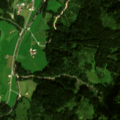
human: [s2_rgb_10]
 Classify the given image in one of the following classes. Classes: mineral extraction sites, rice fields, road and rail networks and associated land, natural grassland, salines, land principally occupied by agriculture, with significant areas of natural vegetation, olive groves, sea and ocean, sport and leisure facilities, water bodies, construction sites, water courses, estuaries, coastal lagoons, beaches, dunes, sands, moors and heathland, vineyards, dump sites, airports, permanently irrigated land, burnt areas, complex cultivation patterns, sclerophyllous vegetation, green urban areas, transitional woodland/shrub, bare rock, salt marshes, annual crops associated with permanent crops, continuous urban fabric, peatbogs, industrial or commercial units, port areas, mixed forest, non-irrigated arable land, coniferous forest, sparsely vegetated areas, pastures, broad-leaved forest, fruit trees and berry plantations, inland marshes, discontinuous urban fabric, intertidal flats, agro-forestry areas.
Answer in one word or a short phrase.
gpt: complex cultivation patterns, coniferous forest, mixed forest